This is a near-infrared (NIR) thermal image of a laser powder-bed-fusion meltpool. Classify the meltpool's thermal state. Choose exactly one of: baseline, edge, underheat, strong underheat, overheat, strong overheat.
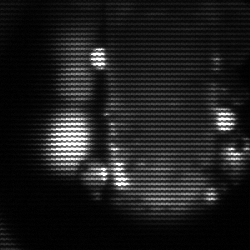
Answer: strong underheat